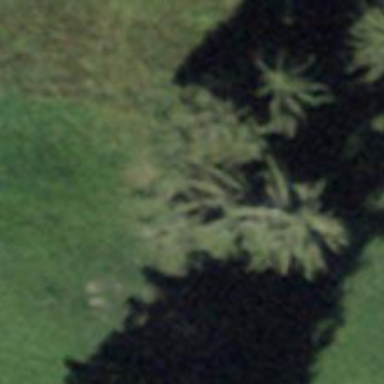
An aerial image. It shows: Row of trees in natural setting.